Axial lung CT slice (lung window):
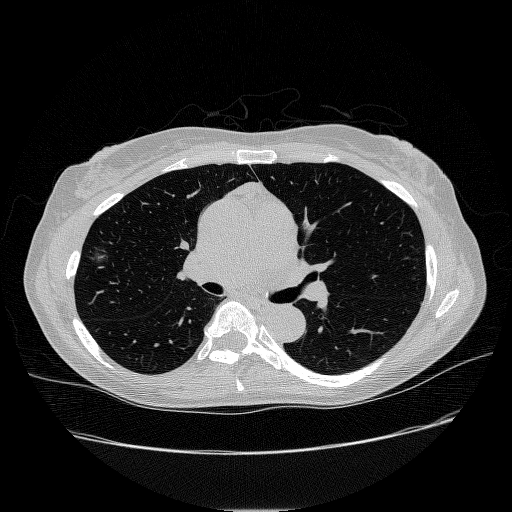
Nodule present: yes
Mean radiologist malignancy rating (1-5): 4